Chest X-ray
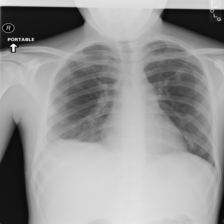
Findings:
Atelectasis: negative
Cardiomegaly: negative
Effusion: positive
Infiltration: negative
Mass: negative
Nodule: negative
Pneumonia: negative
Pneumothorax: negative
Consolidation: positive
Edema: negative
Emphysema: negative
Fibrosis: negative
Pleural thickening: negative
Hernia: negative